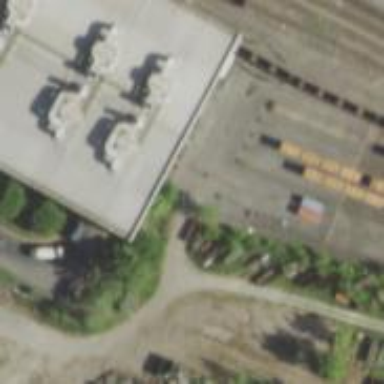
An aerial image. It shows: Railway yard.